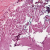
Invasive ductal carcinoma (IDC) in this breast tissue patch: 0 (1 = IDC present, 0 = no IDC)